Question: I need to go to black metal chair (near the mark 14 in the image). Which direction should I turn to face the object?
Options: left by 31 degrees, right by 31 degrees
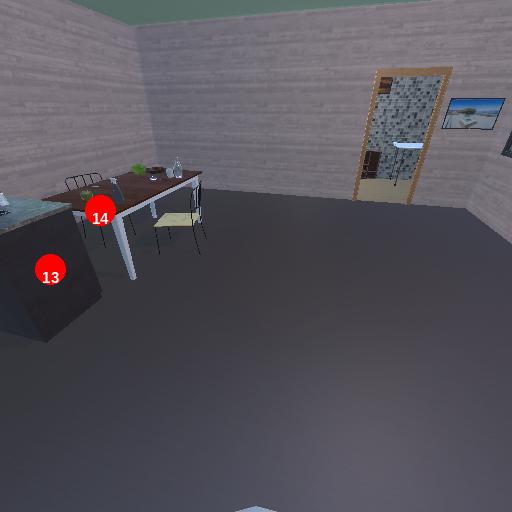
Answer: left by 31 degrees